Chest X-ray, PA view. Patient: 44 years old, sex F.
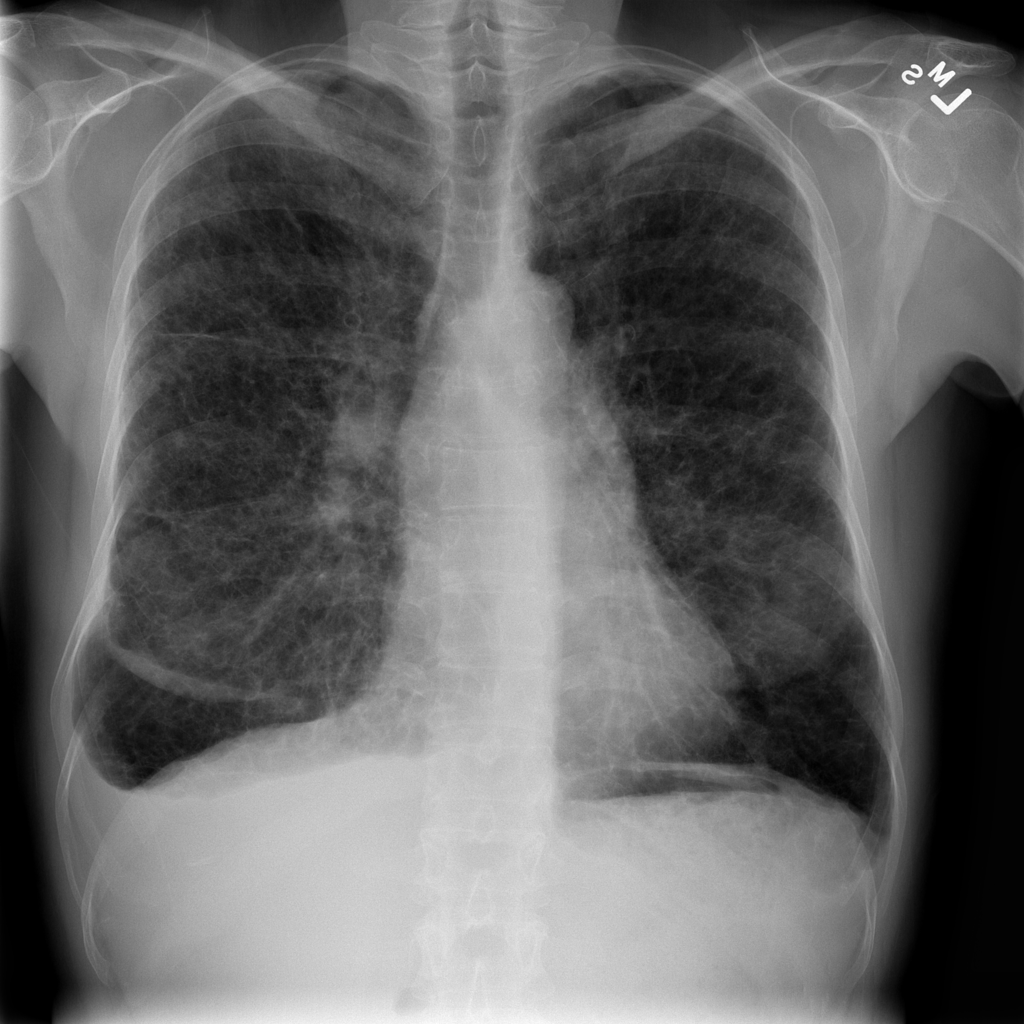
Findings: No Finding